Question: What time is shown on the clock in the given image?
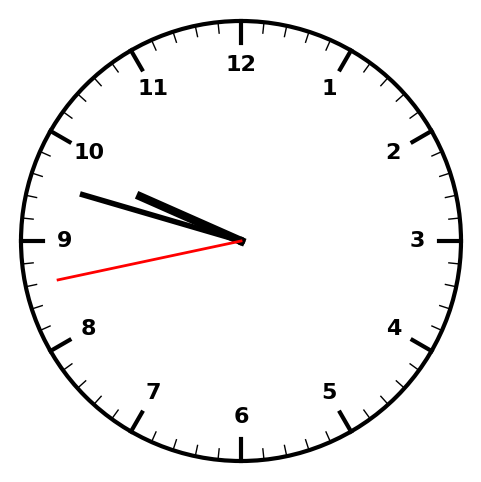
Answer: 09:47:43